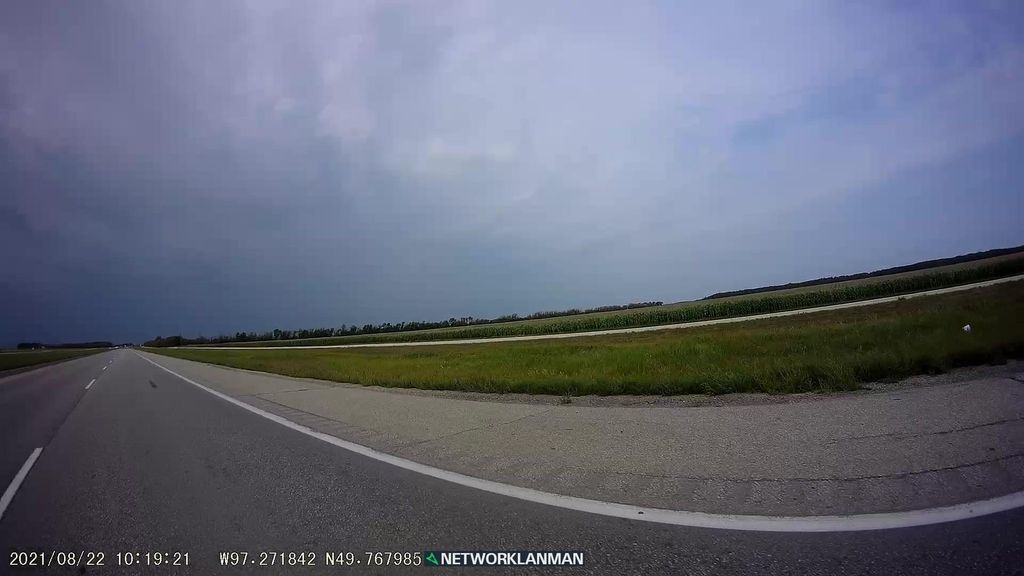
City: winnipeg